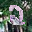
Label: 2